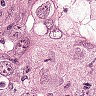
Metastatic tissue present: yes